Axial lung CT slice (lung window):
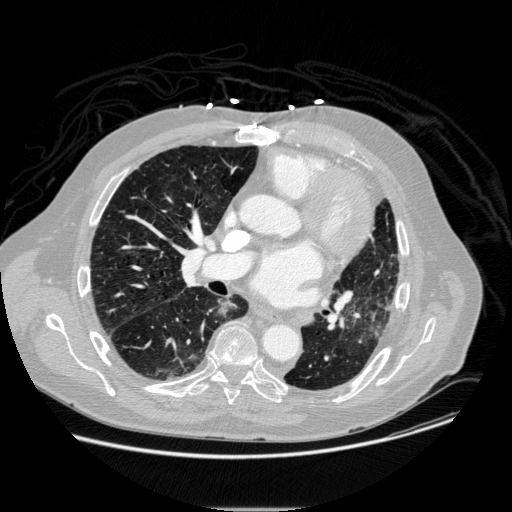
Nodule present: yes
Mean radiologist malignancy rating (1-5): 3.333